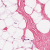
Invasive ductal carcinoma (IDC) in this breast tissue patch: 0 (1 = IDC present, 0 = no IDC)